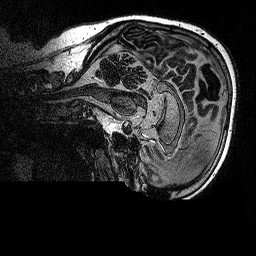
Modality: MP2RAGE
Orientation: sagittal
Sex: female
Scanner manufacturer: siemens
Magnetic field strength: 3 T
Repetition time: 5 s
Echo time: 0.00292 s